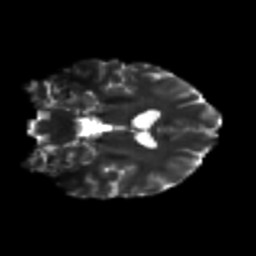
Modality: T2w
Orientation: coronal
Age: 26
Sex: female
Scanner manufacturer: siemens
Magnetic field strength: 3 T
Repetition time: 3.5 s
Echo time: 0.125 s